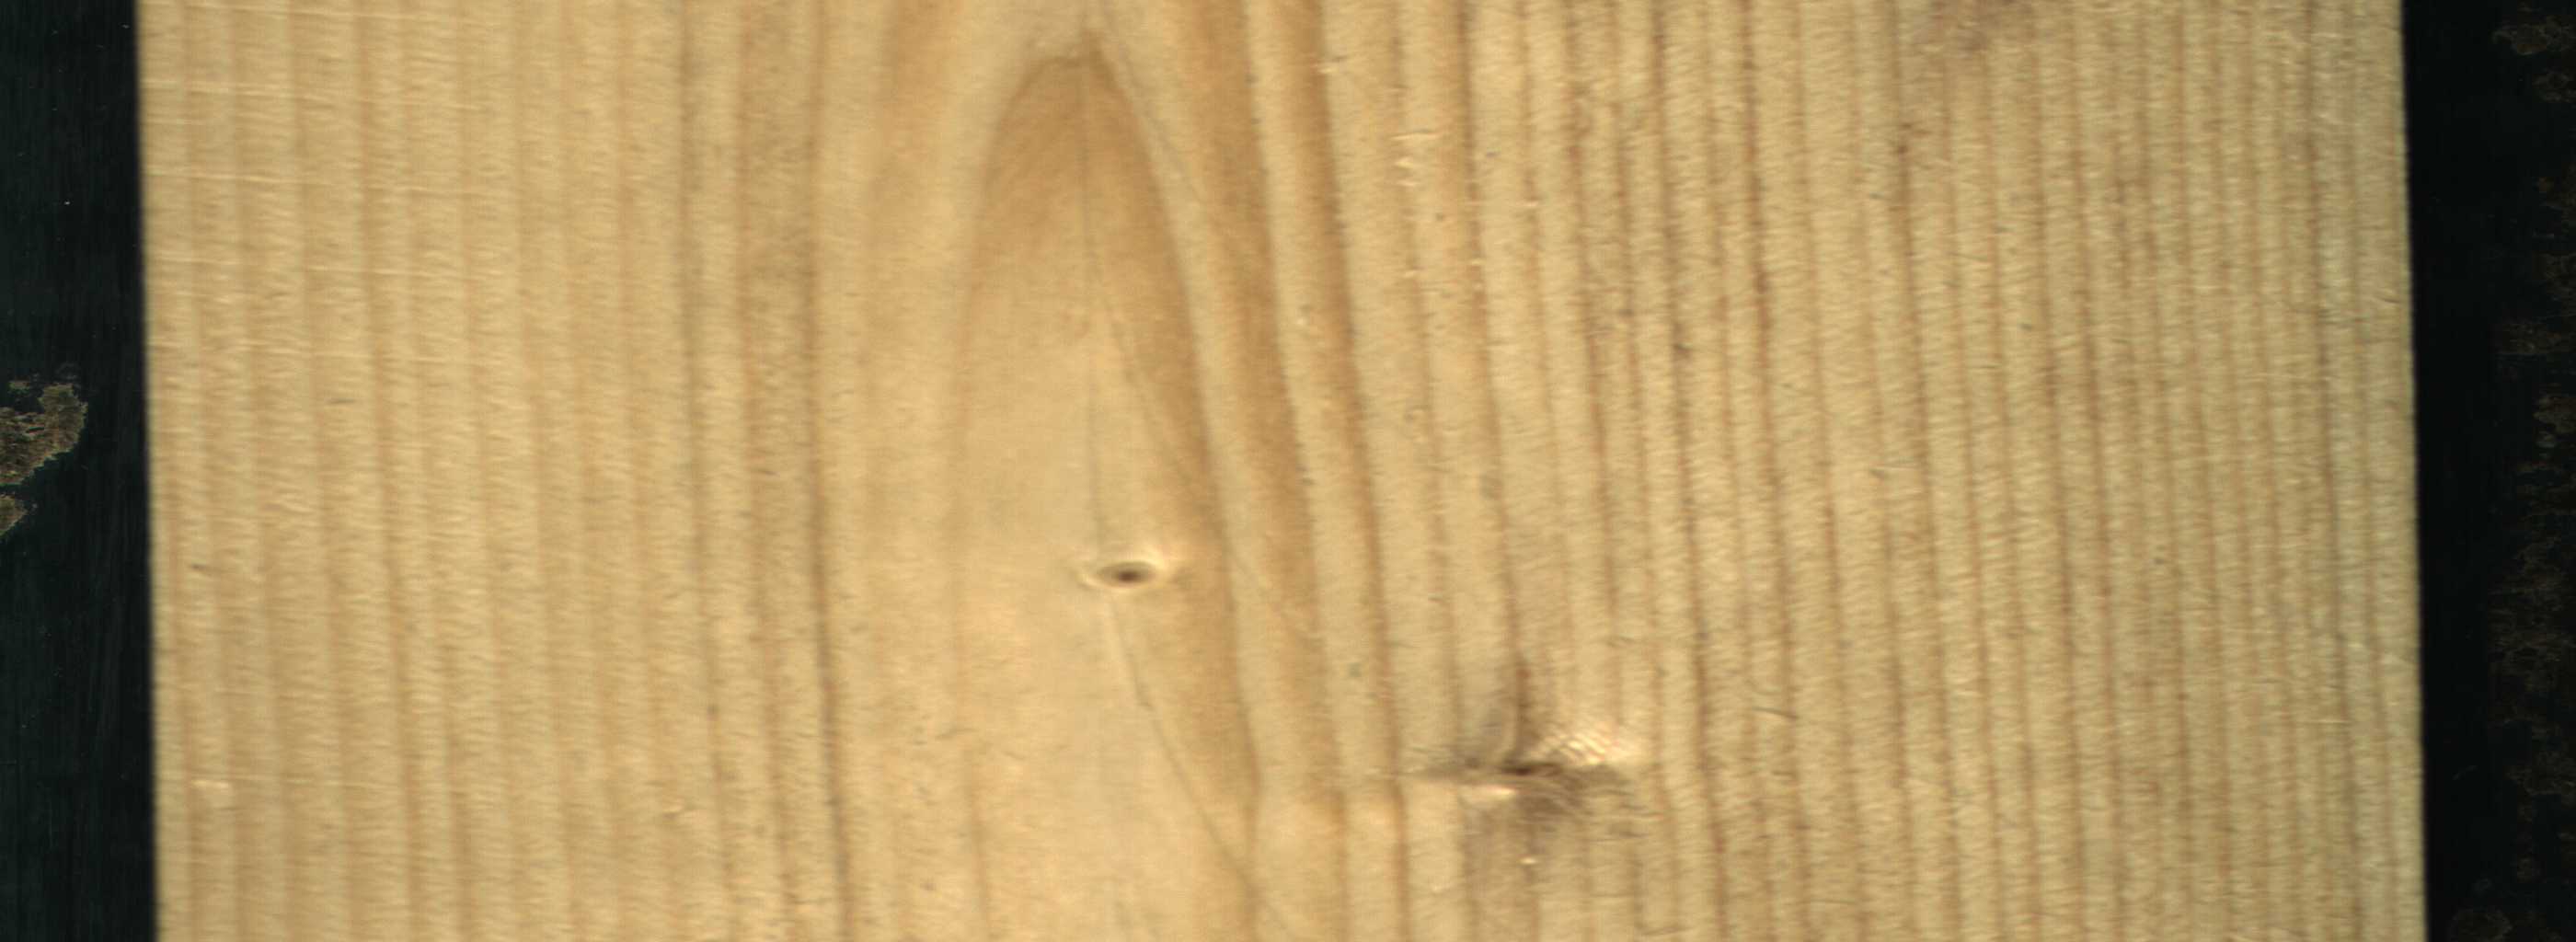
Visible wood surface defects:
Live_Knot
Live_Knot